Question: I've tried to sort these functions in asymptotic growth order and would like to know if I'm on the right track.

1. 5000log2(n)
2. sqrt(n) +7
3. 8n
4. n/log2(n)
5. 4nlog2(n)
6. n^1/100
7. 1/4 n^2 - 10000n .
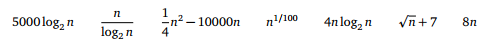
Answer: The above list would be -
1) 5000log2(n)
2) n^(1/100)
3)sqrt(n)+7
4)n/log2(n)
5)8n
6)4nlog2(n)
7)1/4n^2-10000n
as per my knowledge.
For more information on the topic you can see the definition of O(n),Big-theta n and Omega - n
Correction to the above list are most welcomed